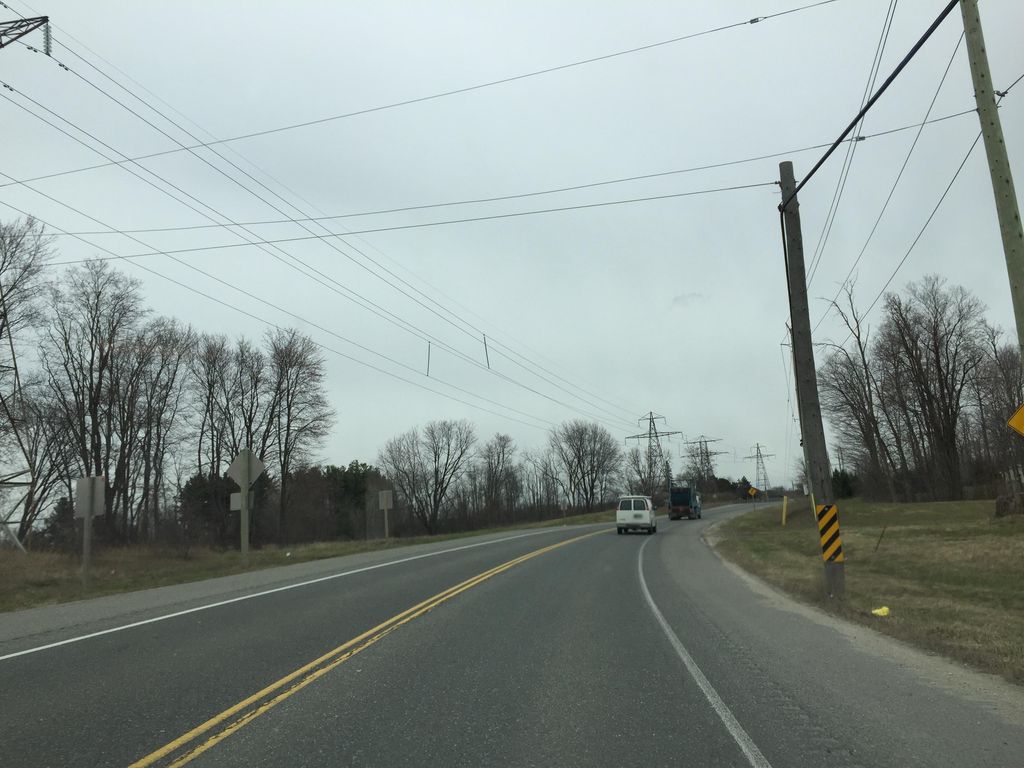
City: kitchener-waterloo